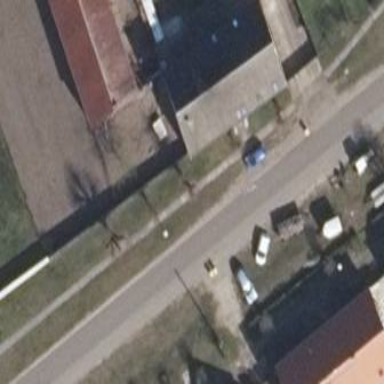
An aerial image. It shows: Detached building.